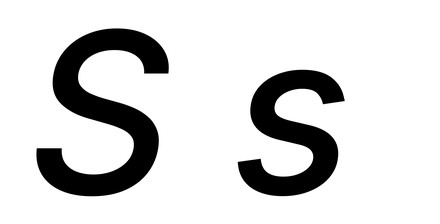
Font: Inter-Italic_Medium_Italic